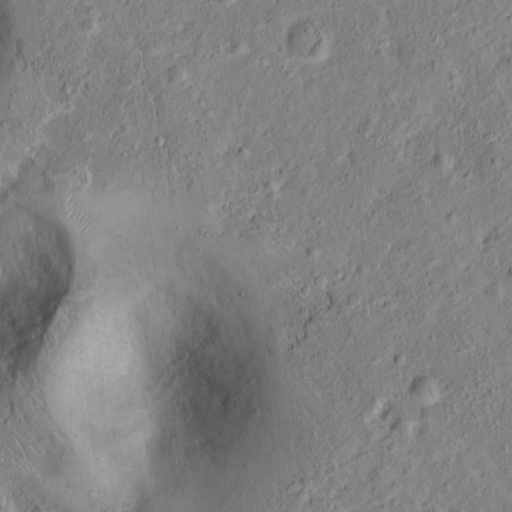
Classes present: Background, Cone